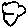
Label: cloud